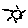
Label: sun